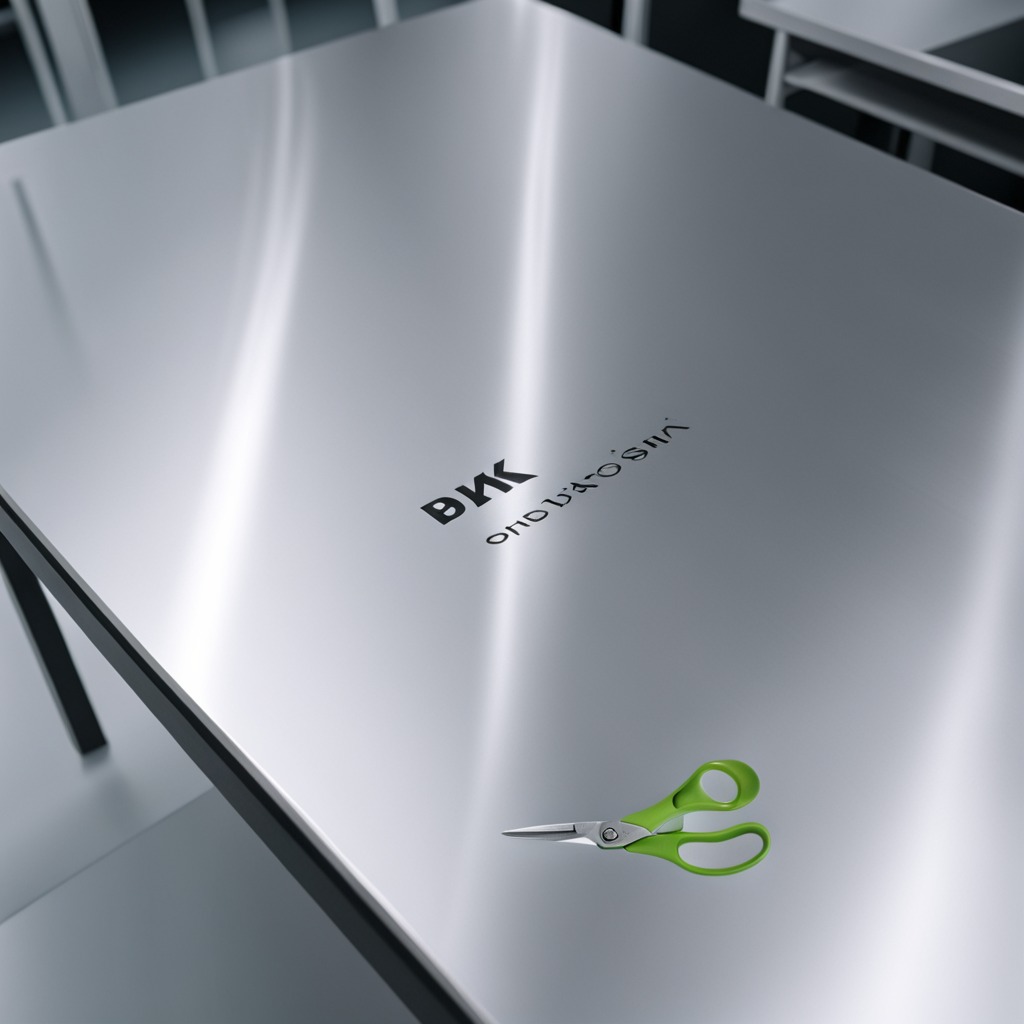
A scissor is lying on the stainless steel table.